Question: I want send the data to the email address, when I fill the form and that data should be forward to the mail so no need to add any message in email, on click on submit button it should be send to the reciever,
here is my code,
'''
btnfeedbacksubmit.setOnClickListener(new View.OnClickListener() {
@Override
public void onClick(View view) {
/*
Validation class will check the error and display the error on respective fields
but it won't resist the form submission, so we need to check again before submit
*/
if ( checkValidation () )
submitForm();
else
Toast.makeText(Feedback.this, "Form contains error", Toast.LENGTH_LONG).show();
Intent Email = new Intent(Intent.ACTION_SEND);
Email.setType("text/email");
Email.putExtra(Intent.EXTRA_EMAIL, new String[] { "abc@def.com" });
Email.putExtra(Intent.EXTRA_SUBJECT, "Feedback");
Email.putExtra(Intent.EXTRA_TEXT, "");
startActivity(Intent.createChooser(Email, "Sending Feedback:"));
}
});
}
'''
this my form image

I want to send this detail via mail.
please help me in this problem,
thank you.
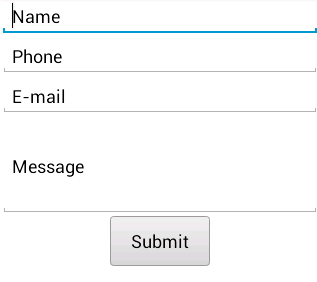
Answer: Add your form as a attachment. you can use below code to add attachment.
'''
String message = etfeedbackname.getText().toString().trim() + etfeedbackno.getText().toString().trim() + etfeedbackemail.getText().toString().trim() +etfeedbackmessage.getText().toString().trim();
Intent Email = new Intent(Intent.ACTION_SEND);
Email.setType("text/email");
Email.putExtra(Intent.EXTRA_EMAIL, new String[] { "abc@def.com" });
Email.putExtra(Intent.EXTRA_SUBJECT, "Feedback");
Email.putExtra(android.content.Intent.EXTRA_TEXT, message);
startActivity(Intent.createChooser(Email, "Sending Feedback:"));
'''
You can specify your form path and send it as a attachment.